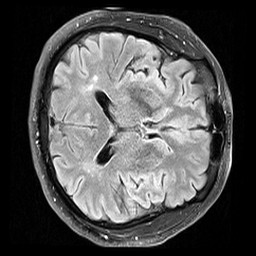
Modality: FLAIR
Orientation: axial
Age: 64
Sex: male
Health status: healthy
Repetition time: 12 s
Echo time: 0.095 s